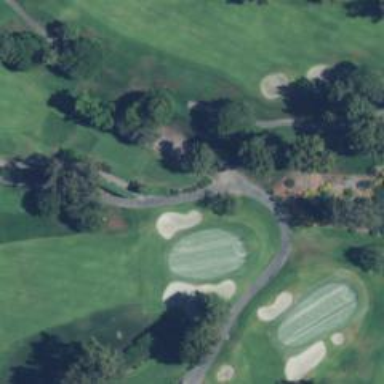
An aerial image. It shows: Golf rough area.